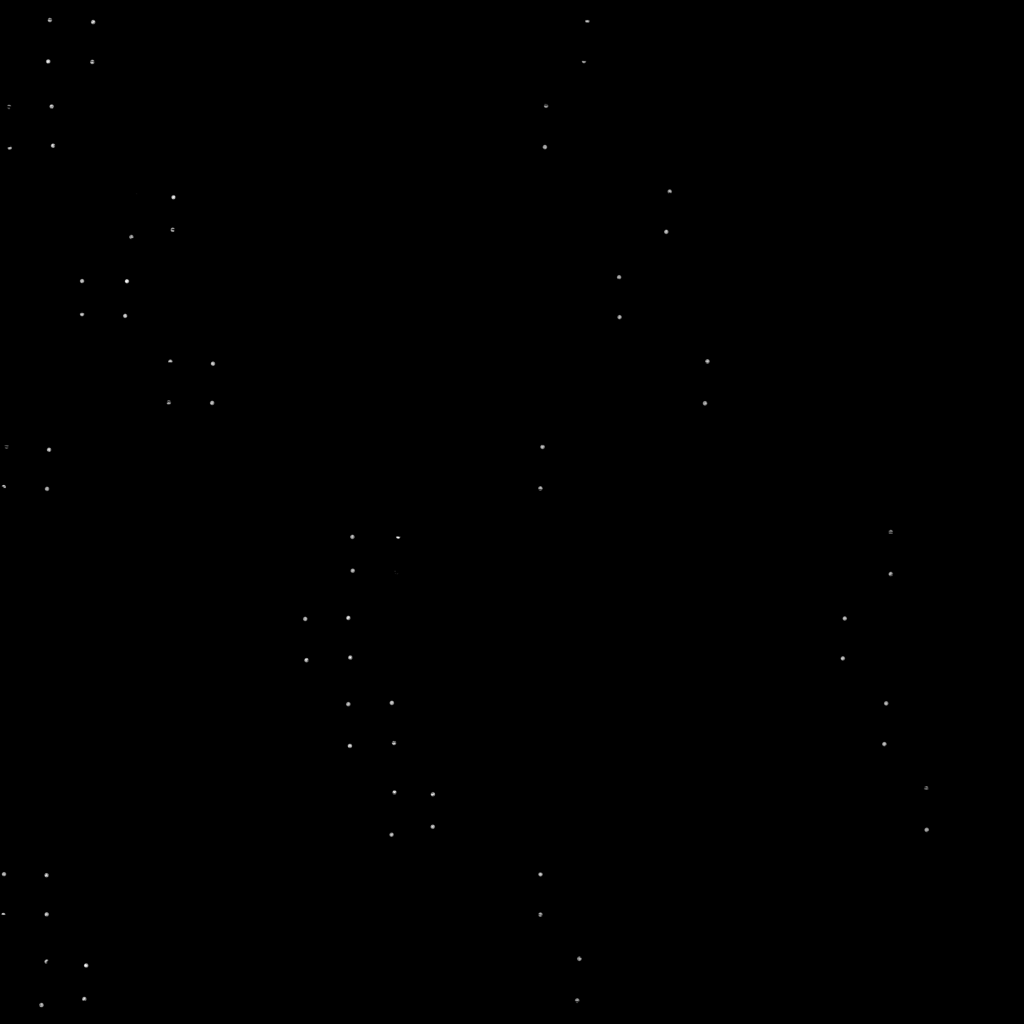
Texture map type: Metalness